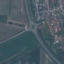
Land use / land cover class: Highway